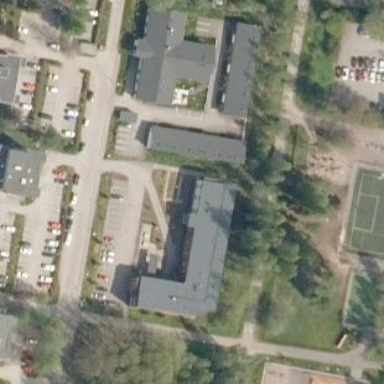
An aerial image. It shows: Residential building with skillion roof.